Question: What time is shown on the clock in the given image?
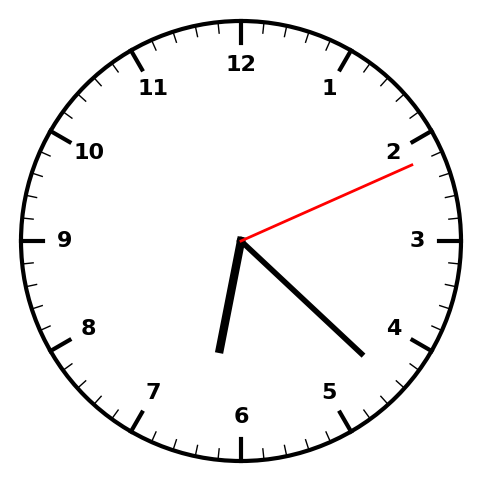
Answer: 06:22:11